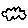
Label: cloud